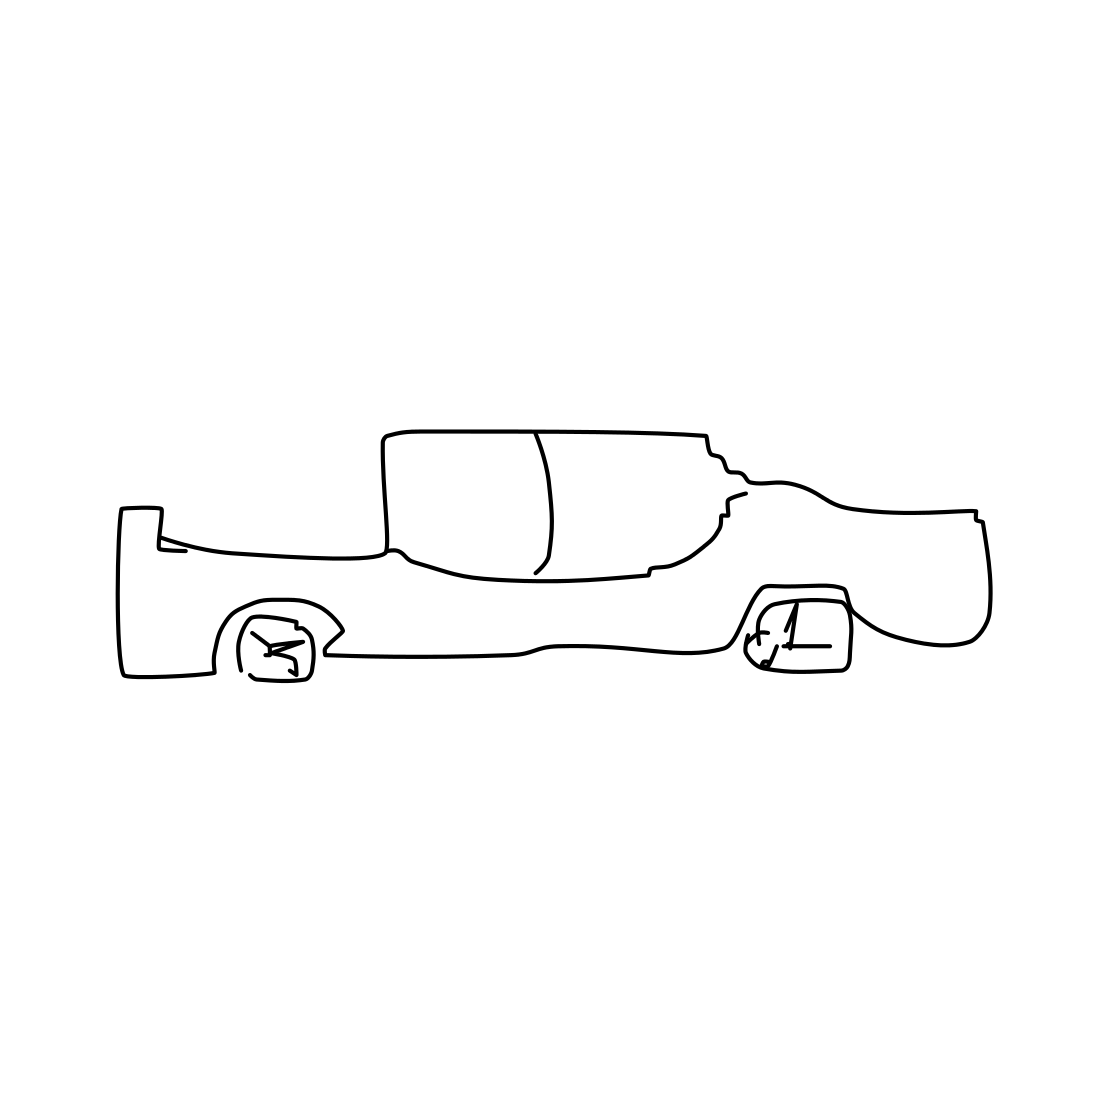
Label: pickup truck